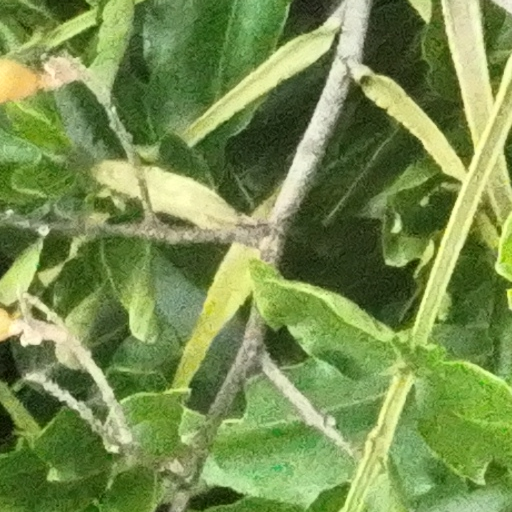
Species: Dipteryx oleifera
GBIF accepted scientific name: Dipteryx oleifera
Crown area (m\u00b2): 129.175